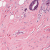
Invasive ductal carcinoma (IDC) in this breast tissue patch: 0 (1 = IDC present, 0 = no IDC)